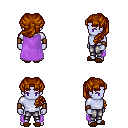
a pixel art fantasy rpg character, male body template, dark elf, purple skin, lavender cape, metal pants, brunette princess hairstyle, leather bracers, brown slippers, four views (front, back, left, right), 2x2 character sprite sheet, small pixel art, hard edges, no anti-aliasing